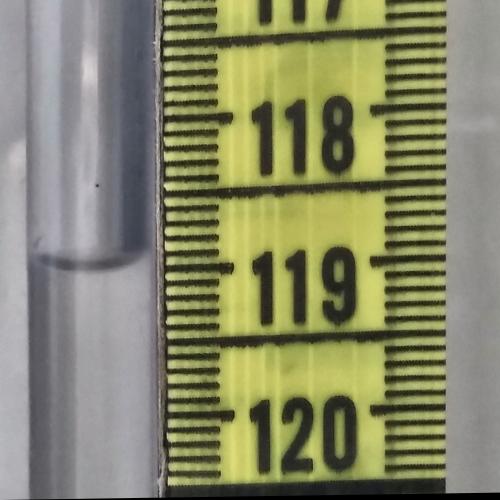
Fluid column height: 118.9 cm